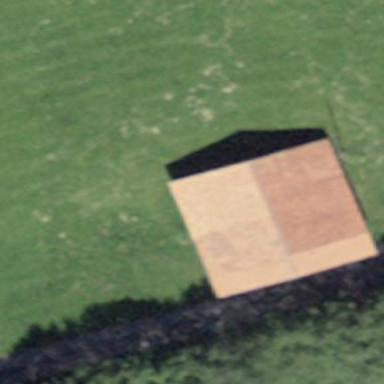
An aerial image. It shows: Barn.